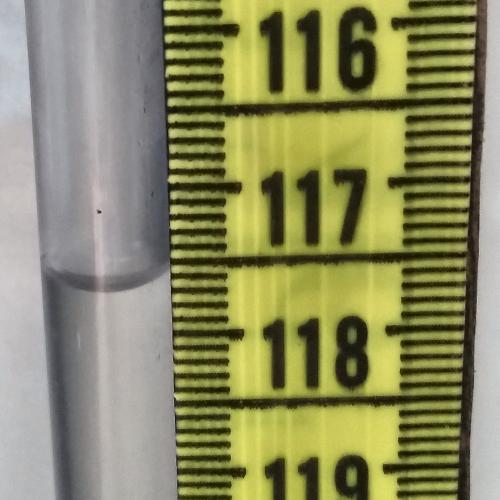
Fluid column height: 117.6 cm